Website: lowes
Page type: billing-address
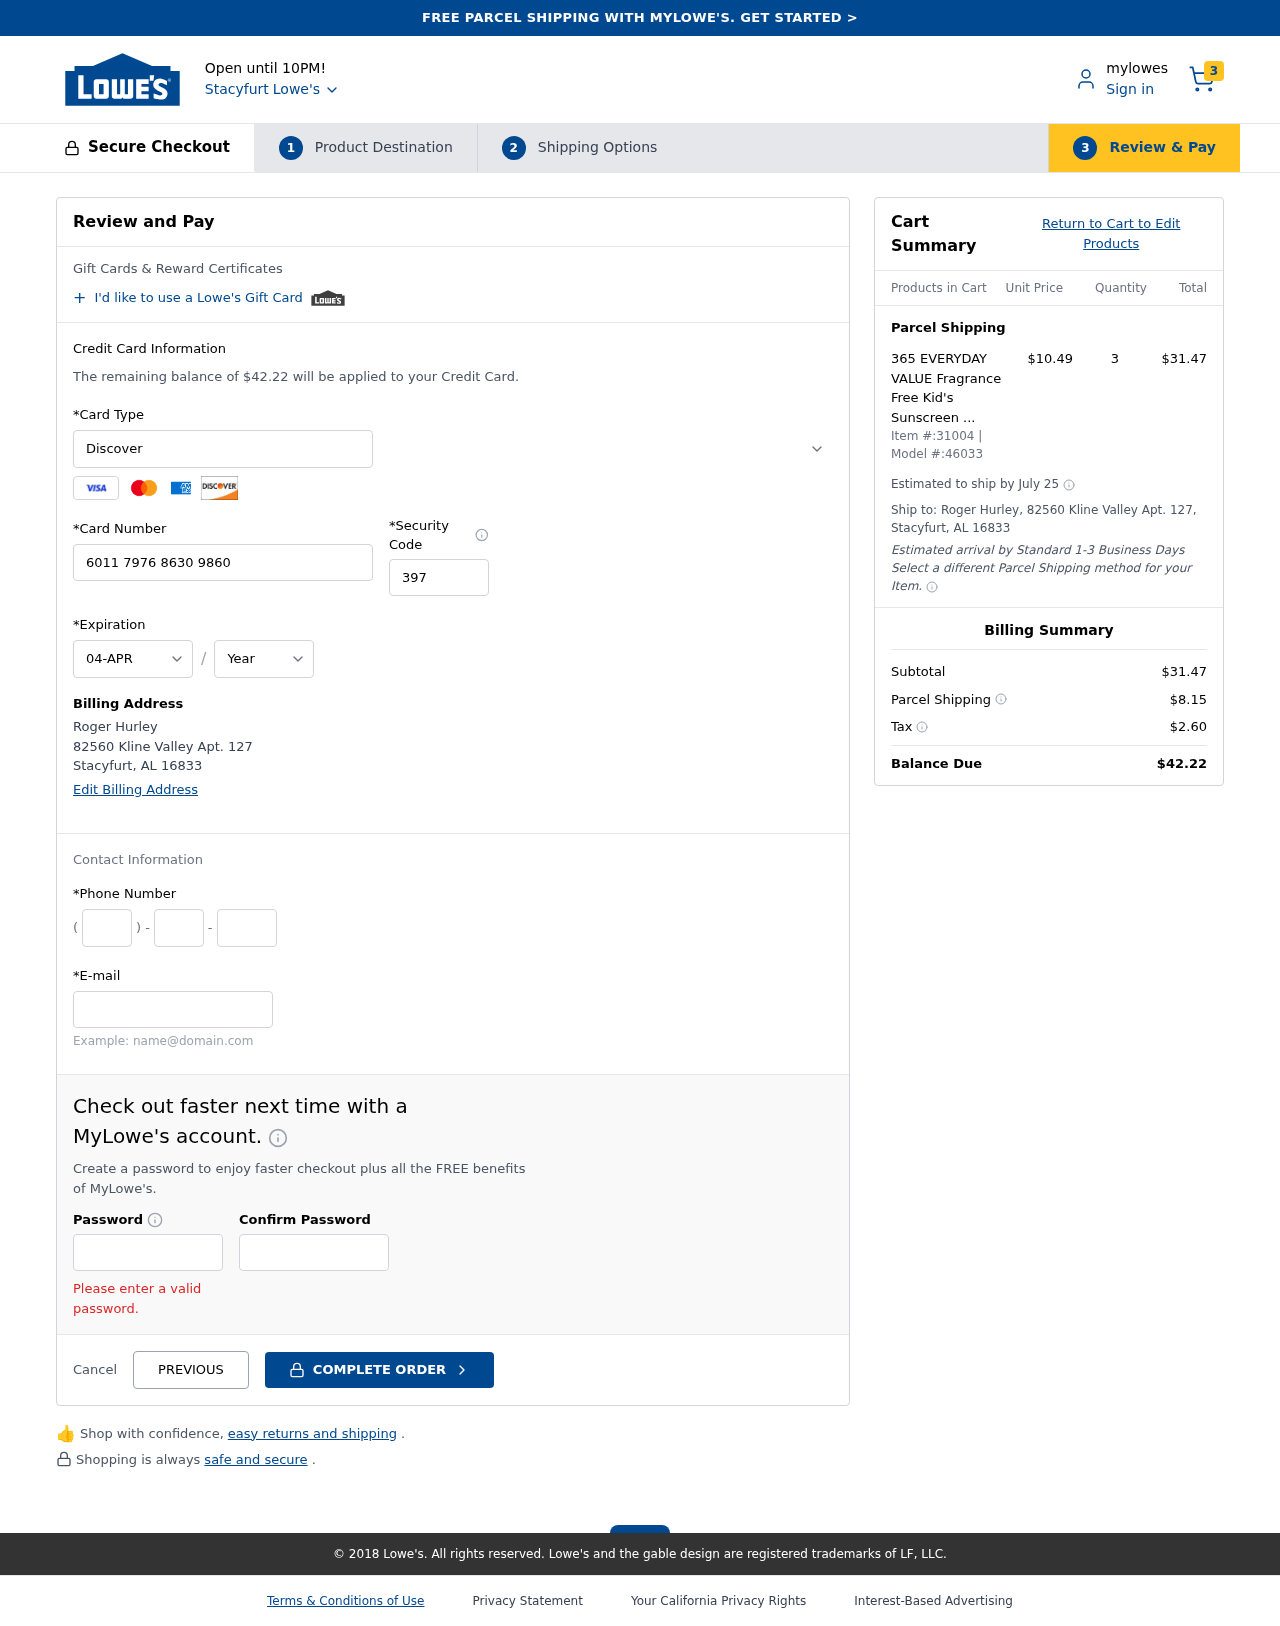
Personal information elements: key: PII_CARD_CVV
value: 397
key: PII_CARD_EXPIRY_MONTH
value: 04
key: PII_CARD_EXPIRY_YEAR
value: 29
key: PII_CARD_NUMBER
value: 6011 7976 8630 9860
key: PII_CARD_TYPE
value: Discover
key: PII_CITY
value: Stacyfurt
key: PII_CITY_STATE_ZIP
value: Stacyfurt, AL 16833
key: PII_EMAIL
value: roger_hurley@yahoo.com
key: PII_FULLNAME
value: Roger Hurley
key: PII_PHONE_AREA
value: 477
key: PII_PHONE_PREFIX
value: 513
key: PII_PHONE_SUFFIX
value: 4160
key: PII_STREET
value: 82560 Kline Valley Apt. 127
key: PII_FULLNAME2
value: Roger Hurley
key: PII_STREET2
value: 82560 Kline Valley Apt. 127
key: PII_CITY_STATE_ZIP2
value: Stacyfurt, AL 16833
Product elements: key: PRODUCT1_NAME
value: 365 EVERYDAY VALUE Fragrance Free Kid's Sunscreen SPF 50, 5.3 OZ
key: PRODUCT1_PRICE
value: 10.49
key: PRODUCT1_QUANTITY
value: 3
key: PRODUCT_ITEM_NUMBER
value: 31004
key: PRODUCT_MODEL_NUMBER
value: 46033
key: PRODUCT1_LINE_TOTAL
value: $31.47
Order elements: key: ORDER_NUM_ITEMS
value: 3
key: ORDER_TOTAL
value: $42.22
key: ORDER_SHIPPING_DATE
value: July 25
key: ORDER_SUBTOTAL
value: $31.47
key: ORDER_SHIPPING_COST
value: $8.15
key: ORDER_TAX
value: $2.60